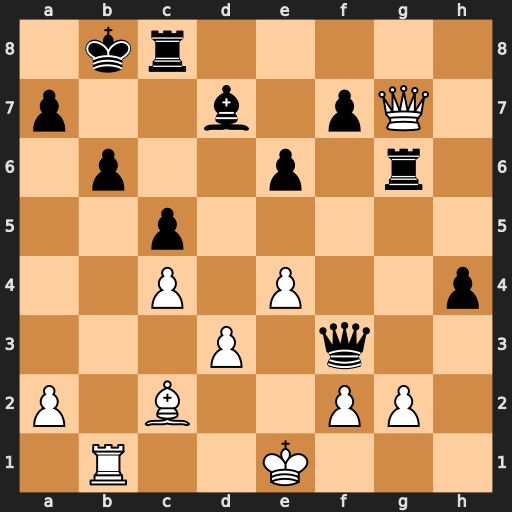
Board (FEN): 1kr5/p2b1pQ1/1p2p1r1/2p5/2P1P2p/3P1q2/P1B2PP1/1R2K3
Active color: w
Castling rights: -
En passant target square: -
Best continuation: Qe5+ Kb7 gxf3